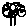
Label: tree